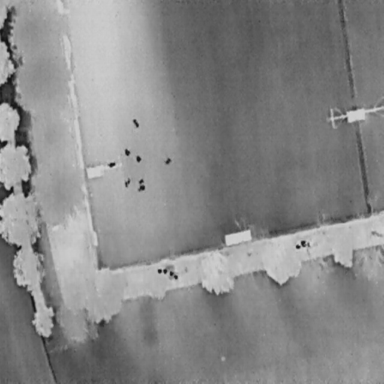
There are nine People in the infrared image.